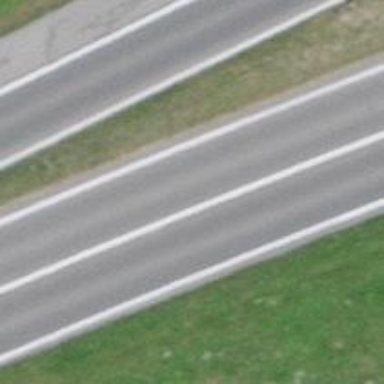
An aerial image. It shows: Trunk motorroad.